Field crop: tomato
Growth stage: 2
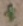
Species: solanum